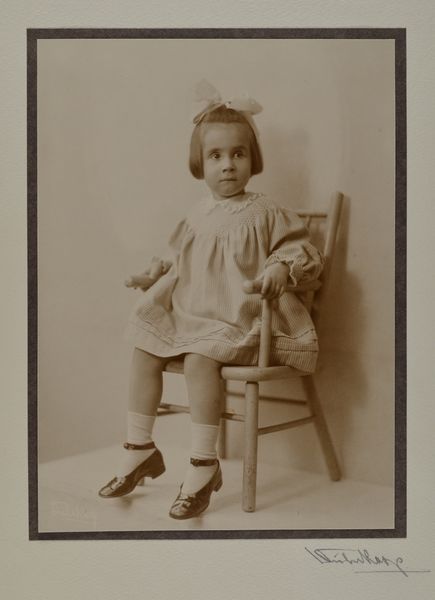
Titel: Renate Scholz
Künstler: Minya Diez-Dührkoop
Standort: Hamburg
Institution: Museum für Kunst und Gewerbe Hamburg
Schlagwörter: stuhl, silber, bildnis, portrait, genre, genrebild, monochrom, sepia, foto, fotografie, photographie, photo, einfarbig, lichtbild, silbergelatine, konterfei, brom, bildwerke, angewandte und bildende kunst, hessische systematik, porträt, mädchen, silbergelatinepapier, bromsilbergelatinepapier, entwicklungspapier, gelatinepapier, schwarzweißpositivverfahren, silbersalzverfahren, schwarzweißfotografie, porträtfotografie, porträtphotographie, papiermappe